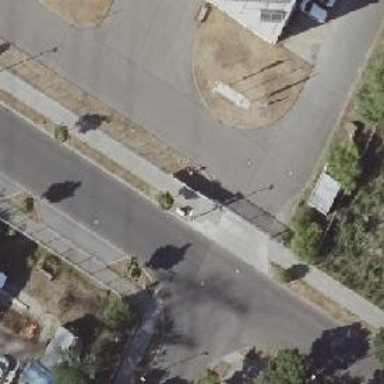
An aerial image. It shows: Sidewalk along the footway.